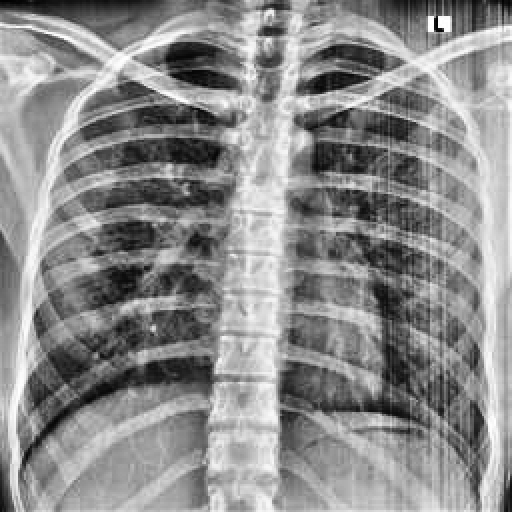
Finding: NORMAL